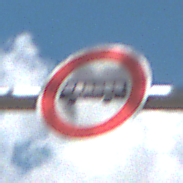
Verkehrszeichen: VerbotKraftomnibusse
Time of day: Midday
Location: Outdoor (Nature)
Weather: PartlyCloudy
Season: Autumn
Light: Natural